Current action and preconditions to check: path_clear

Your task: For each precondition in the list above, predict whether it will hold at this action.

Consider the current scene as observed from the mobile robot's camera, and analyze the predicted future states of all dynamic agents (e.g., people, animals, vehicles, or any moving entities) within the NEXT SECOND.

IMPORTANT: Only answer "very likely" if you are absolutely certain—based on strong, clear evidence—that a dynamic agent will violate the precondition in the predicted future state. Do NOT answer "very likely" for unlikely, ambiguous, or low-probability risks.

Ask yourself for each precondition: Is there a high probability, with clear and convincing evidence, that the predicted future states of any dynamic agent will interfere with the predicted future state of the currently executing action within the NEXT SECOND, causing that precondition to fail?

Assess the risk level based on these predictions. Use "likely" or "very likely" if motions create a clear risk of interference.

Use "neutral" or "improbable" if agents are nearby but their predicted paths are clearly diverging or non-conflicting.

Failure Risk Categories: "very improbable", "improbable", "neutral", "likely", "very likely"

Answer Format: Output ONLY the probability_of_failure value from these categories: "very improbable", "improbable", "neutral", "likely", "very likely"

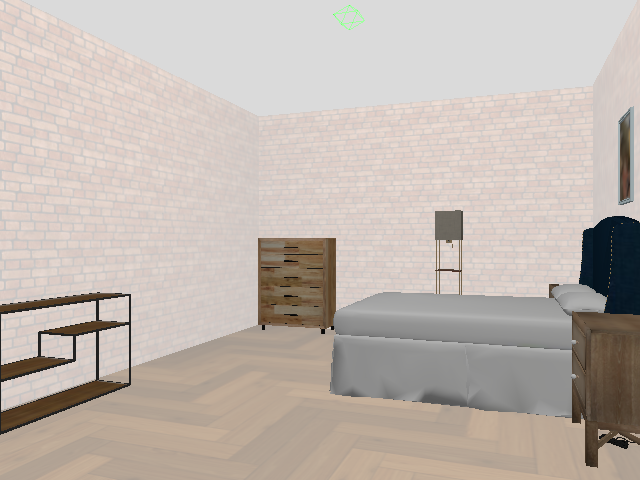

Answer: very improbable